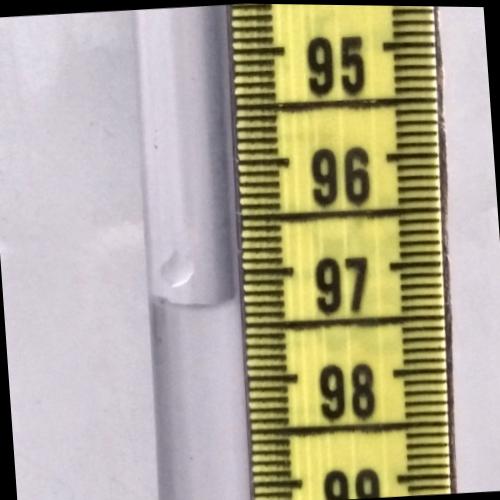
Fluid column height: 97.3 cm